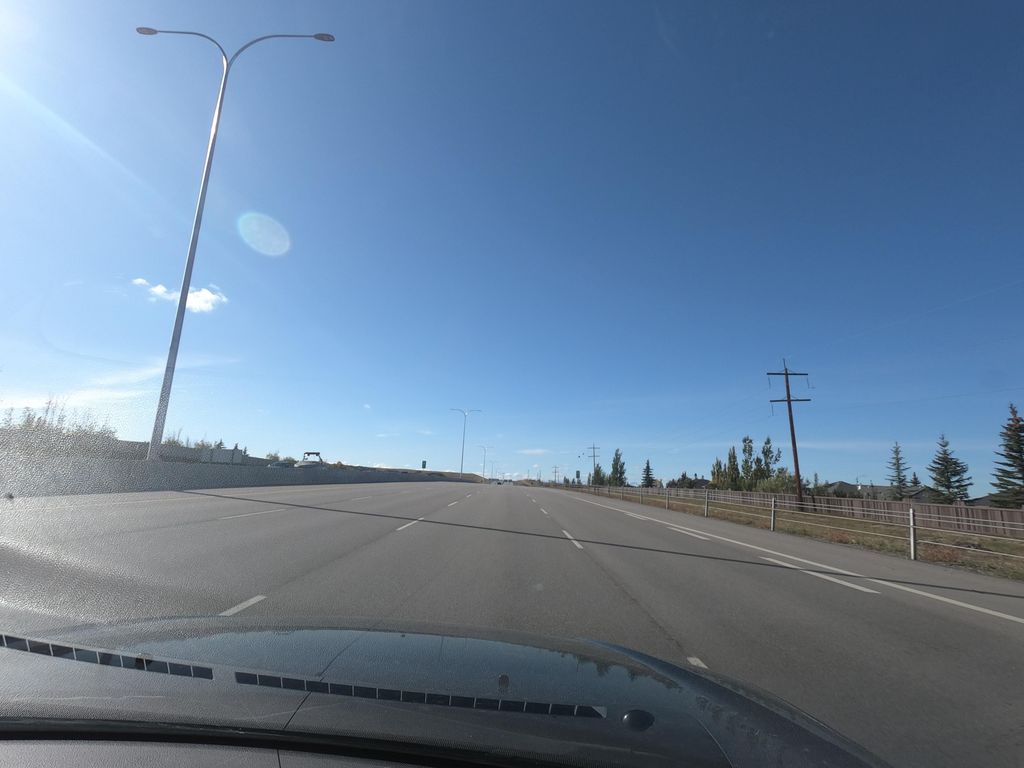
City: calgary